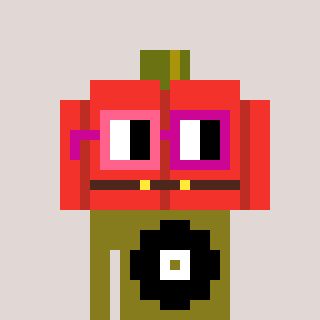
a pixel art character with square pink and red glasses, a pumpkin-shaped head and a gunk-colored body on a warm background